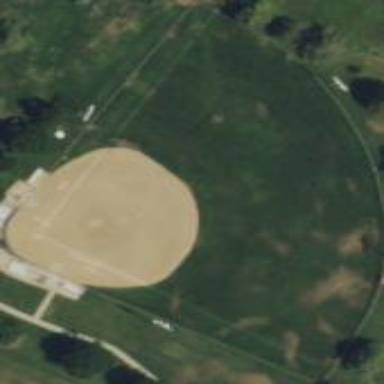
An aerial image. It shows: Baseball pitch for leisure land.